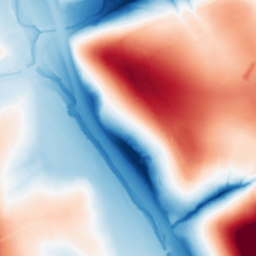
Category: classical
Decomposition family: gaussian_anisotropic
Decomposition parameters: sigma_x: 50
sigma_y: 50
Upsampling method: quartic
Upsampling parameters: scale: 2
Upsampling scale: 2